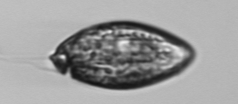
Label: Katodinium_or_Torodinium